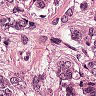
Metastatic tissue present: yes